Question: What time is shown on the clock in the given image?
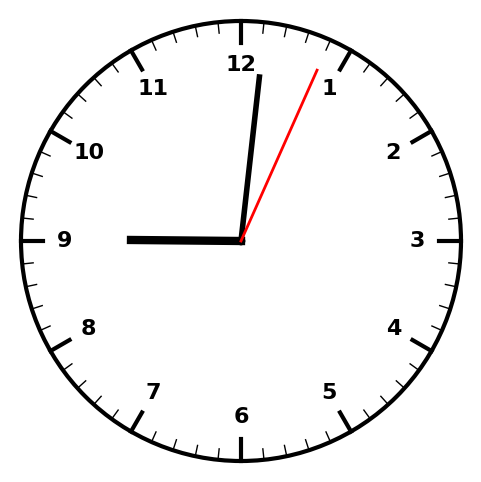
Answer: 09:01:04